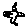
Label: bird